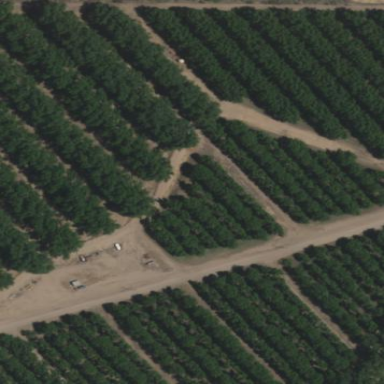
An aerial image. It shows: Orchard.